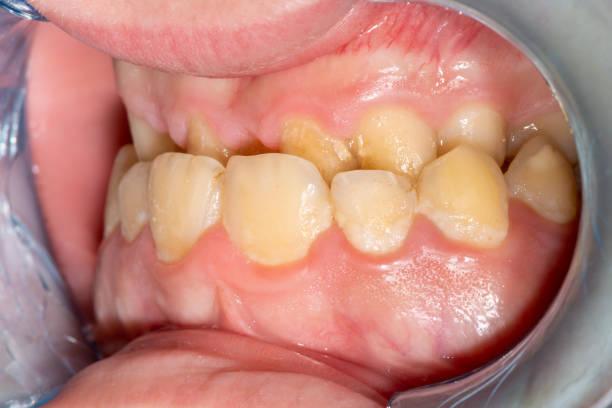
Condition: Calculus